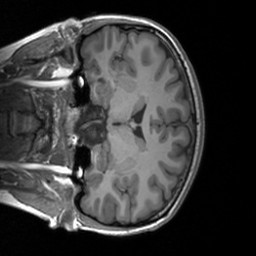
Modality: T1w
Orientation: coronal
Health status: healthy
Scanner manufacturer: siemens
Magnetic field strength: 3 T
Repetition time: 1.9 s
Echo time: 0.00226 s